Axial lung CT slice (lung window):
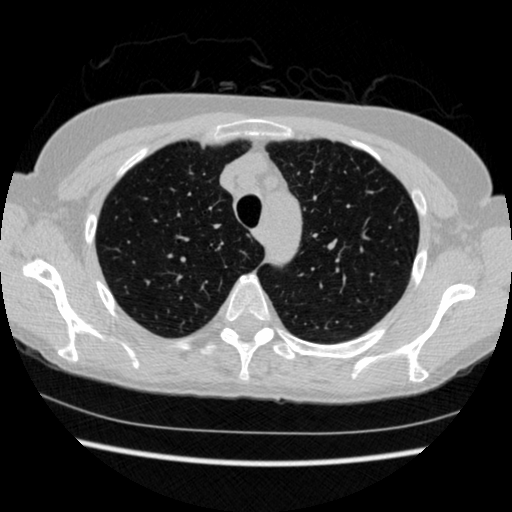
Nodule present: no